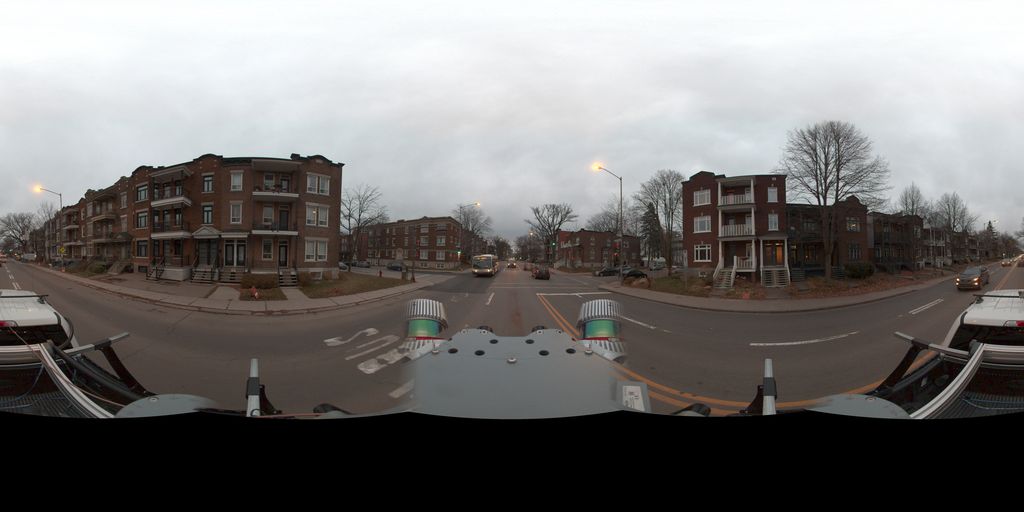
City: quebec_city